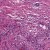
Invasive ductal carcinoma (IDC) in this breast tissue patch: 1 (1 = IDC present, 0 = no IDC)